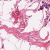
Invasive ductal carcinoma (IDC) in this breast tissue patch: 0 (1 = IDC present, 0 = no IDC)